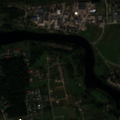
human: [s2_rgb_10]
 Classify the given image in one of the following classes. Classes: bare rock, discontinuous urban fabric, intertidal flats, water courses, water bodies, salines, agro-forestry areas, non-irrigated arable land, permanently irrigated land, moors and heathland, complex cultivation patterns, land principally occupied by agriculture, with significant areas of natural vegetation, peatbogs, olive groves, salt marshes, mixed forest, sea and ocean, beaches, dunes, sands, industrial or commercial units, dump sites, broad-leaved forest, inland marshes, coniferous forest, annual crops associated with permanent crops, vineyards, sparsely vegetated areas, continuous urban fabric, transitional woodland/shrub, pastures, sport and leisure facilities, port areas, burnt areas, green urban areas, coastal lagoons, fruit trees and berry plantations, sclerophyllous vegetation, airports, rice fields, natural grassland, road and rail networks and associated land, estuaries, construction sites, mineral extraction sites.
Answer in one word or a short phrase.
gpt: discontinuous urban fabric, industrial or commercial units, complex cultivation patterns, water bodies